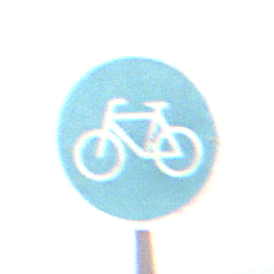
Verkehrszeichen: Radweg
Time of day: MorningAfternoon
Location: Outdoor (Nature)
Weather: Overcast
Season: NotSpecified
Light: Natural